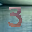
Label: 3